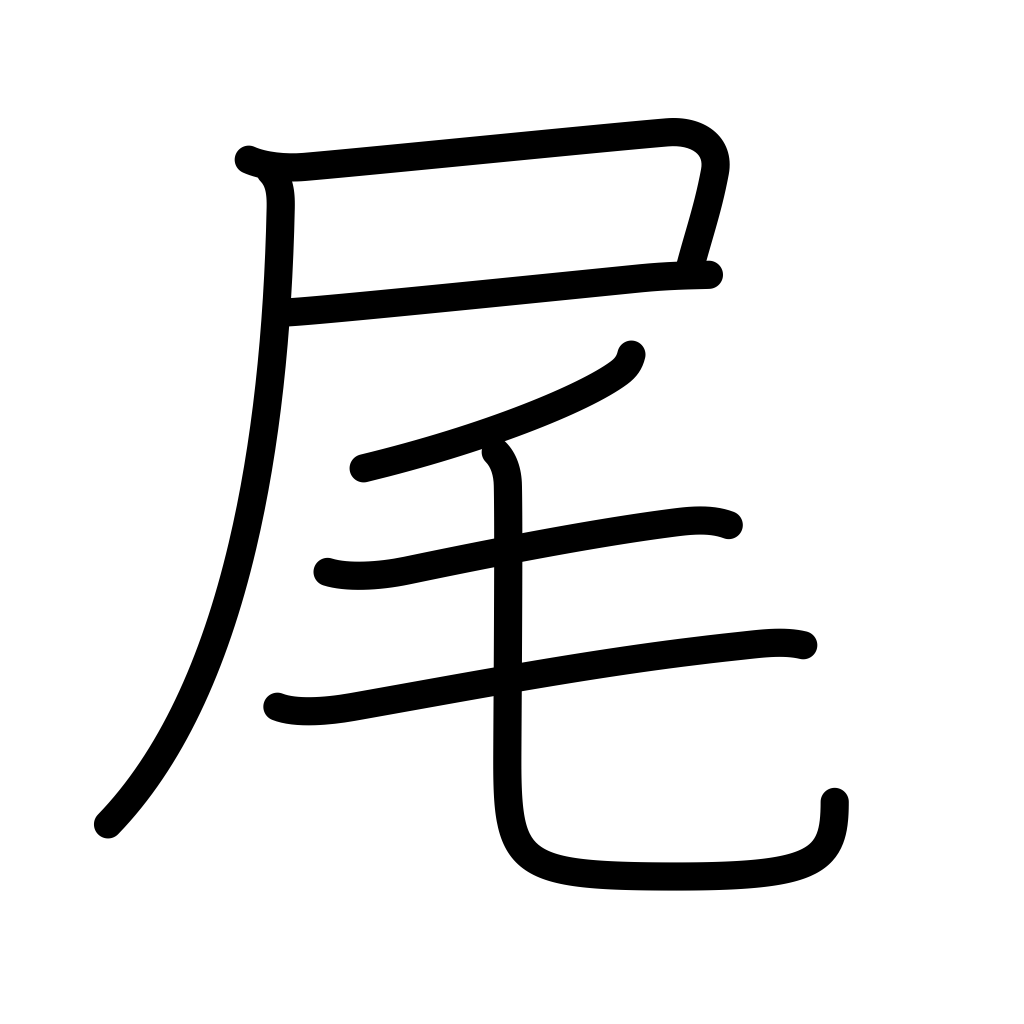
Meaning: tail, end, counter for fish, lower slope of mountain